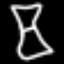
Label: hourglass